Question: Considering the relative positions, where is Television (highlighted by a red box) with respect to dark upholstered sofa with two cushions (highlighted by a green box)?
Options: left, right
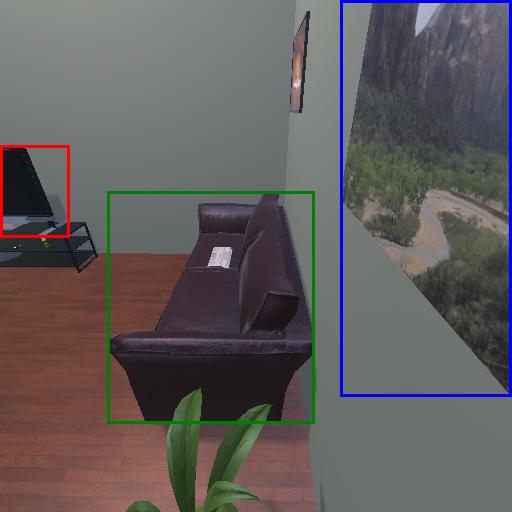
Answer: left